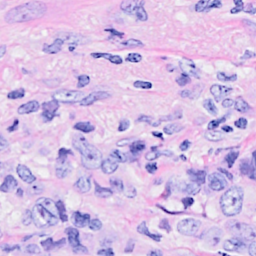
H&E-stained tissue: Breast